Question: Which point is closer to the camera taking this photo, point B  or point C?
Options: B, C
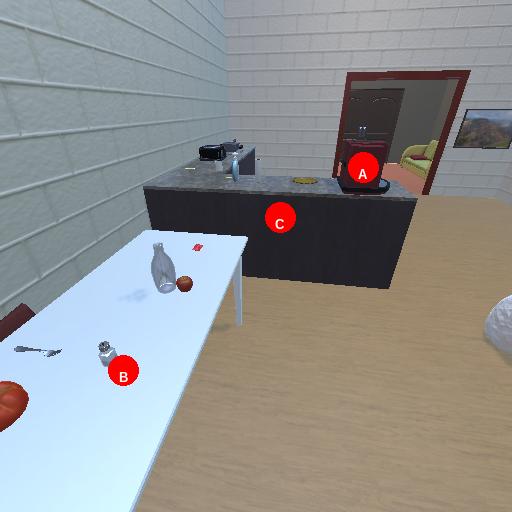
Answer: B